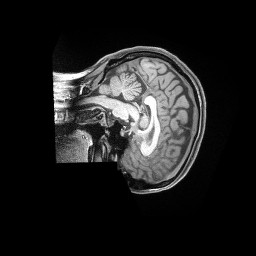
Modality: T1w
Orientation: sagittal
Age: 36
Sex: female
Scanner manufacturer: siemens
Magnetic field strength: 3 T
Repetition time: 2 s
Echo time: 0.00211 s